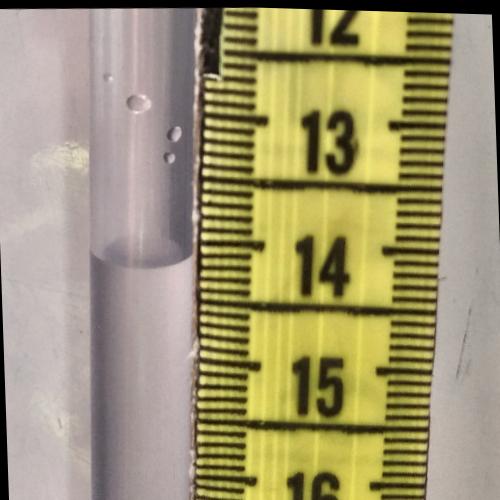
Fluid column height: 14.2 cm